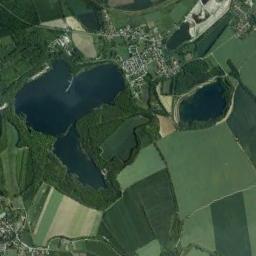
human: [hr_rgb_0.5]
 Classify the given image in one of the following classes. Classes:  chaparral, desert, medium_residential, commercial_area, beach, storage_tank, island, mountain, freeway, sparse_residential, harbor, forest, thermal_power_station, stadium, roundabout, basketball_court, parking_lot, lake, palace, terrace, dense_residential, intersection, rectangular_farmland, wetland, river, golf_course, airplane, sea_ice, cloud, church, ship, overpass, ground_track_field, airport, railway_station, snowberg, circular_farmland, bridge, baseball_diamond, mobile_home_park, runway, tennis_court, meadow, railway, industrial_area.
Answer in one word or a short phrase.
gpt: lake